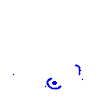
Particle: electron